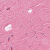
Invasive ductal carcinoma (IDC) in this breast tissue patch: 0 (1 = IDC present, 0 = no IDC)